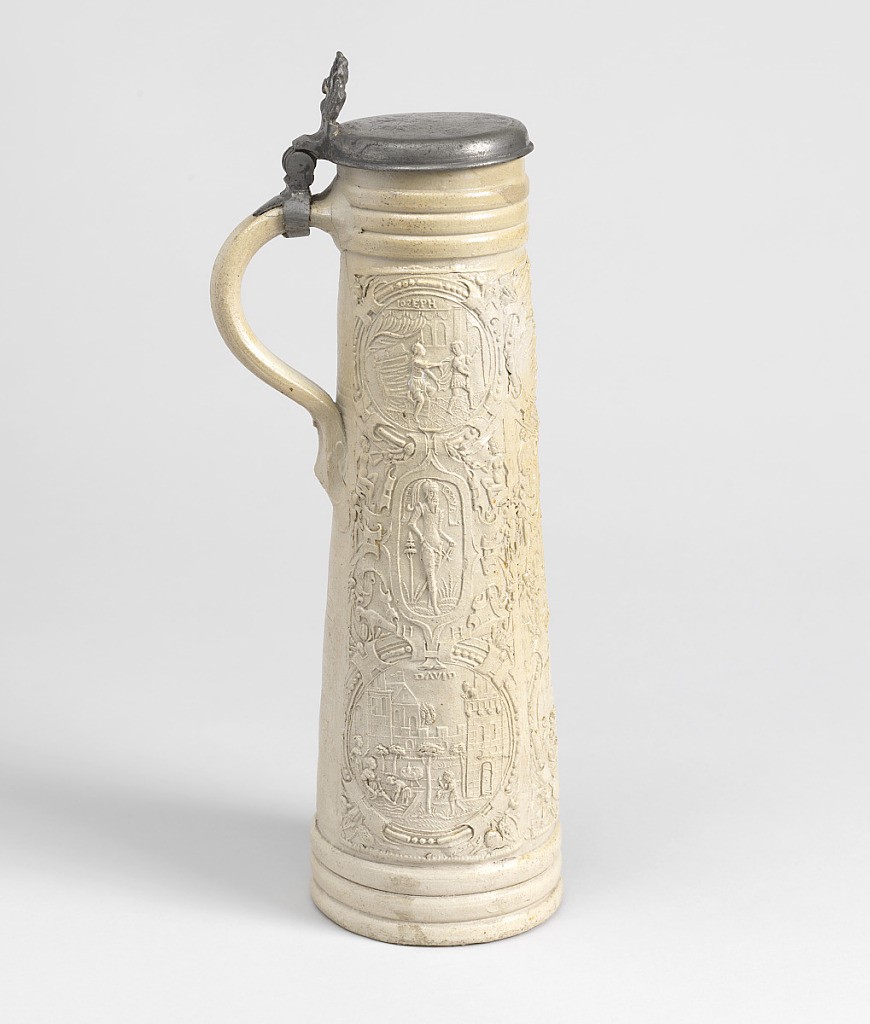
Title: Covered Tankard
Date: late 16th century
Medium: Stoneware, pewter
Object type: tankard
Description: Tall body tapering toward top, three moldings at base, neck and strap handle. Stamped vertical relief panel repeating three times, each with three medallions and inscribed biblical scenes showing joseph (and Potiphar's wife), Der Iosva, and David (spotting Bathsheba). Hinged pewter cover with lily-shaped thumb rest. Strapwork grotesques throughout.